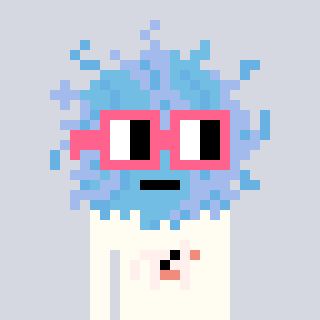
a pixel art character with square pink glasses, a lint-shaped head and a grayscale-colored body on a cool background